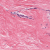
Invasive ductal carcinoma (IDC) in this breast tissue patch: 0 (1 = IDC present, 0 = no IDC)